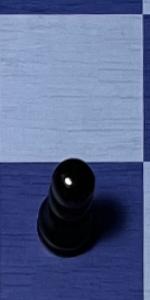
Label: Pawn_Black